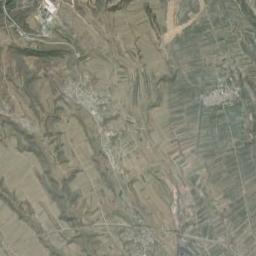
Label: mountain